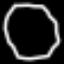
Label: octagon